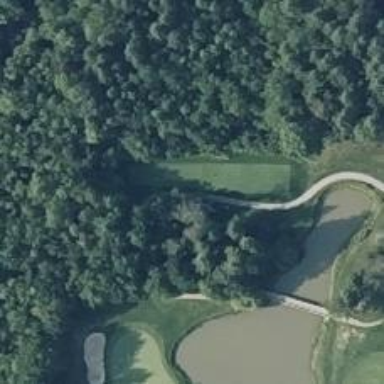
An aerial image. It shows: Well-maintained path in golf course.